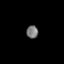
Tissue: skin
Cell type: Epithelial cells
Senescence score: 0.2795
Nuclear area (px): 146
Mean DAPI intensity: 118.705